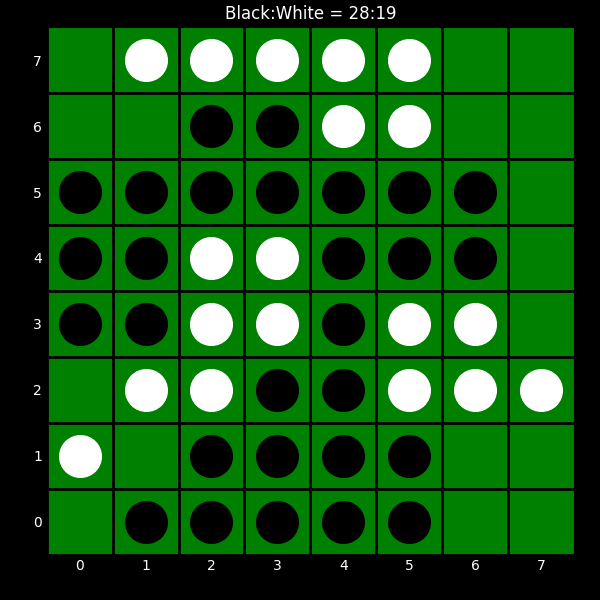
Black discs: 28
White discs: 19